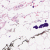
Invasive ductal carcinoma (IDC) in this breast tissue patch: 0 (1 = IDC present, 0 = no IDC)